Question: Im trying to create a new master page without using a table and its causing me a headache.
Its very nearly there, I just need to make the 'Messages' and 'Content' divs full width so the 'Menu' div, plus the 'Messages' and 'Content' div are the same width (100% of the screen) as the 'Top' div.
I have set up a jsFiddle, can anyone give me some pointers?

<URL>
<URL>
Im happy to change HTML a bit but the following must be considered:
menu is 130px wide, the rest of the content must fill remaining window width - no 960 grid!
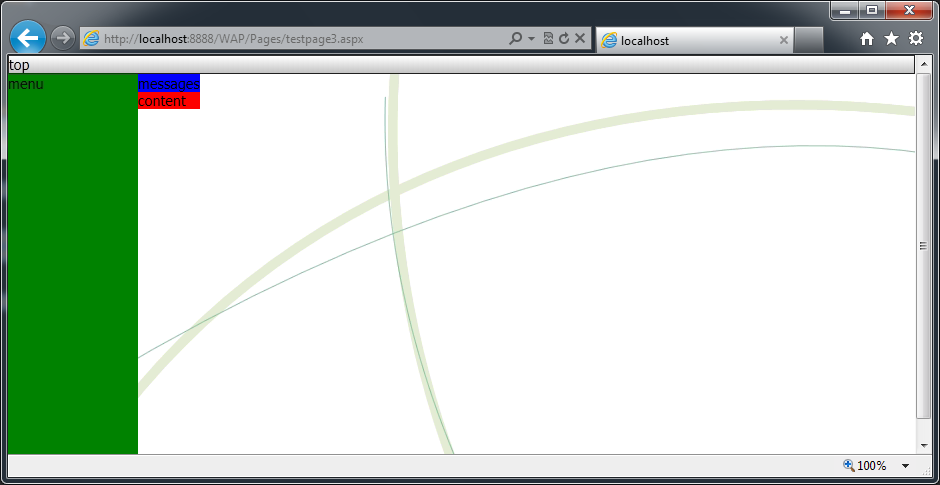
Answer: Simplest (unintuitive) way, just change
'''
#divMasterSubContainer
{
float: left;
...
'''
to
'''
#divMasterSubContainer
{
overflow:hidden;
...
'''
<URL>
Ref <URL>